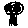
Label: tree